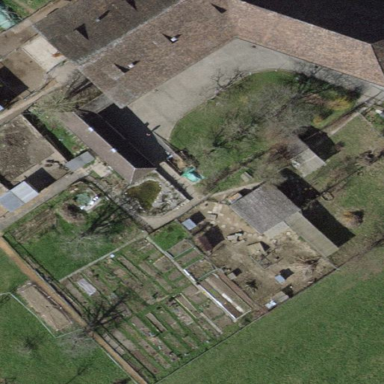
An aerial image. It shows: Farmyard area.